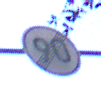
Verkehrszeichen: EndeGeschwindigkeit90
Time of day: MorningAfternoon
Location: Outdoor (Urban)
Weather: Clear
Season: NotSpecified
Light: Natural